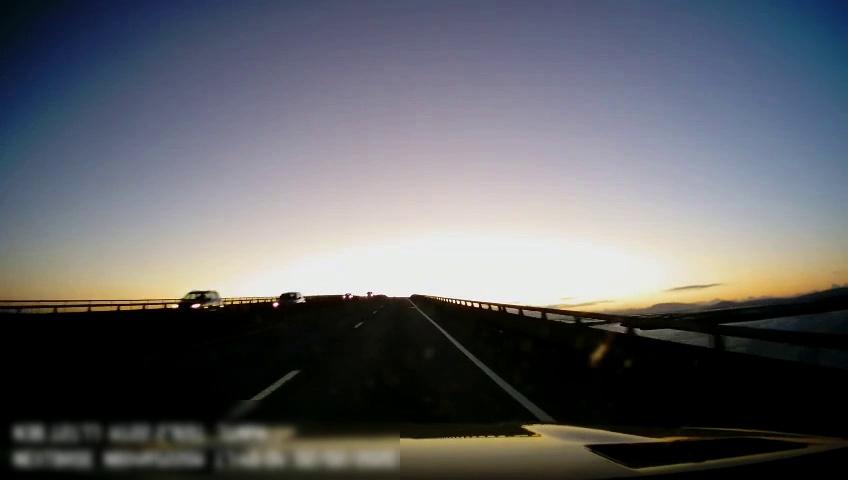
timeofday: Dusk/Dawn/Twilight
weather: Sunny
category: Drivable Space
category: Vehicles | Car
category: Vehicles | Car
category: Lanes | Current Lane
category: Lanes | Current Lane
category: Lanes | Alternate Lane